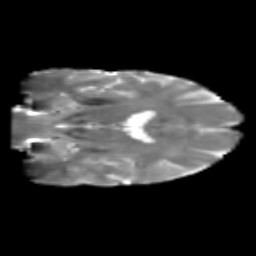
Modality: T2w
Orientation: coronal
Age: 35
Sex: female
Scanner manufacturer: siemens
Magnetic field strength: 3 T
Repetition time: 1.8 s
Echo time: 0.07 s